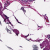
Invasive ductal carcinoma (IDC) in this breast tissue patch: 0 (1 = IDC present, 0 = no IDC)